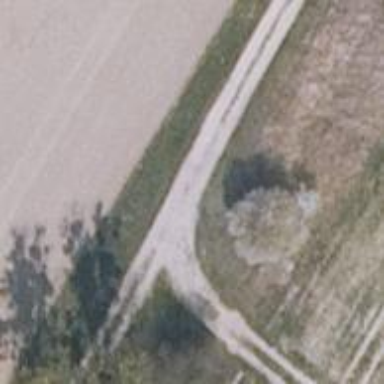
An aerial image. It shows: Abandoned railway track with ground surface. The tracktype is grade3. It is historic railway route.